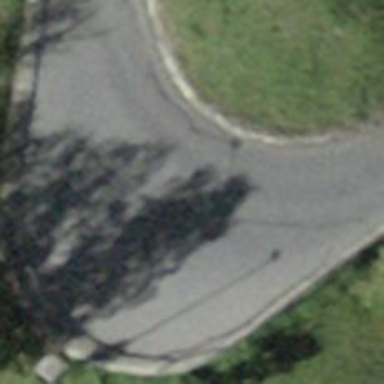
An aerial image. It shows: Tertiary road.